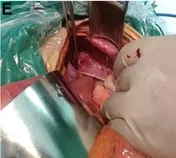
Ischemic necrosis occurred in part of the small intestine, and ,herniated into the obturator foramen during the operation.
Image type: medical_photograph (other_medical_photograph)